Question: For a particular query
'''
SELECT MAX(theCount), day
FROM (SELECT FK_Hour, day As day, Count(FK_Hour) As theCount
FROM (Select slottime.FK_Hour, time.day
From slottime INNER JOIN time ON slottime.FK_Hour = time.Hour )
As C GROUP By FK_Hour
)
AS counts GROUP By day
'''
The database returns

However when running the php code
'''
$timequery = array();
try {
$sth = $dbh->prepare("SELECT MAX(theCount), day
FROM (SELECT FK_Hour, day As day, Count(FK_Hour) As theCount
FROM (Select slottime.FK_Hour, time.day
From slottime INNER JOIN time ON slottime.FK_Hour = time.Hour )
As C GROUP By FK_Hour
)
AS counts GROUP By day
");
$sth->execute();
while ($timequery = $sth->fetch(PDO::FETCH_ASSOC)) {
$timequery[] = $results;
}
echo("trying ");
print_r($timequery);
echo(" tried");
}
'''
The output is merely
> trying tried
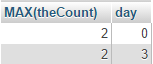
Answer: $results seem to be uninitialized... Change code as shown below